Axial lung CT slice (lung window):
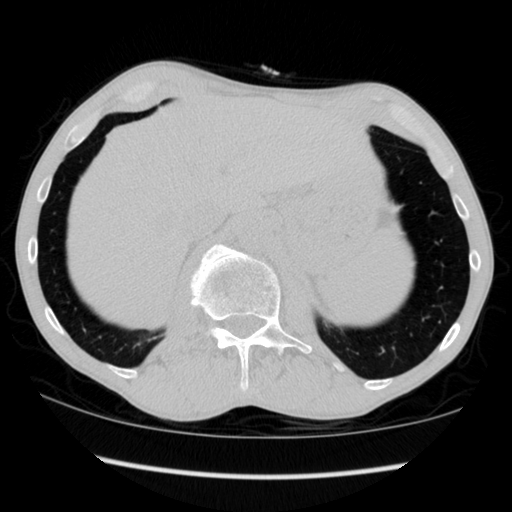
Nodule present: no